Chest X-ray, AP view. Patient: 24 years old, sex M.
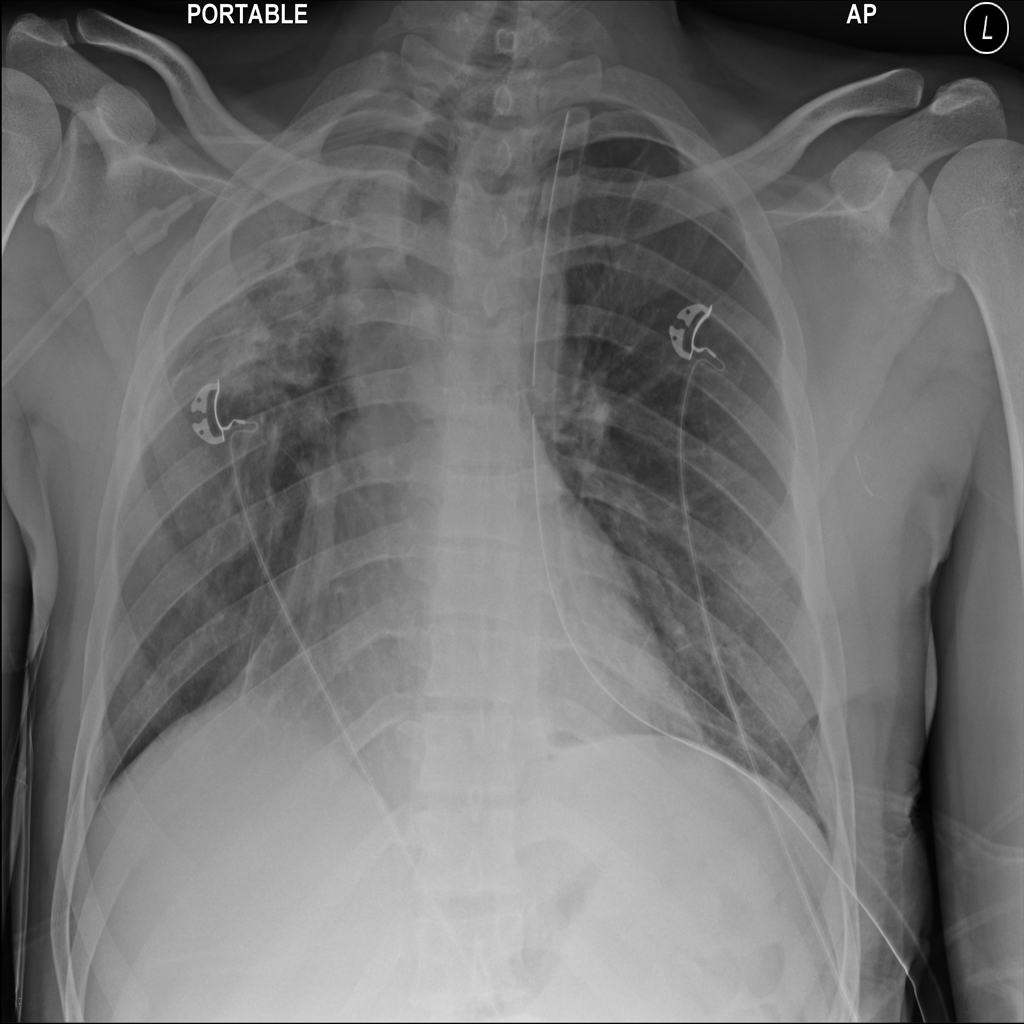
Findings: Atelectasis, Consolidation, Pneumothorax